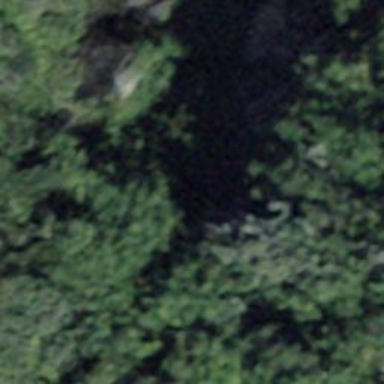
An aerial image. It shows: Natural cliff.